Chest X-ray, PA view. Patient: 43 years old, sex F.
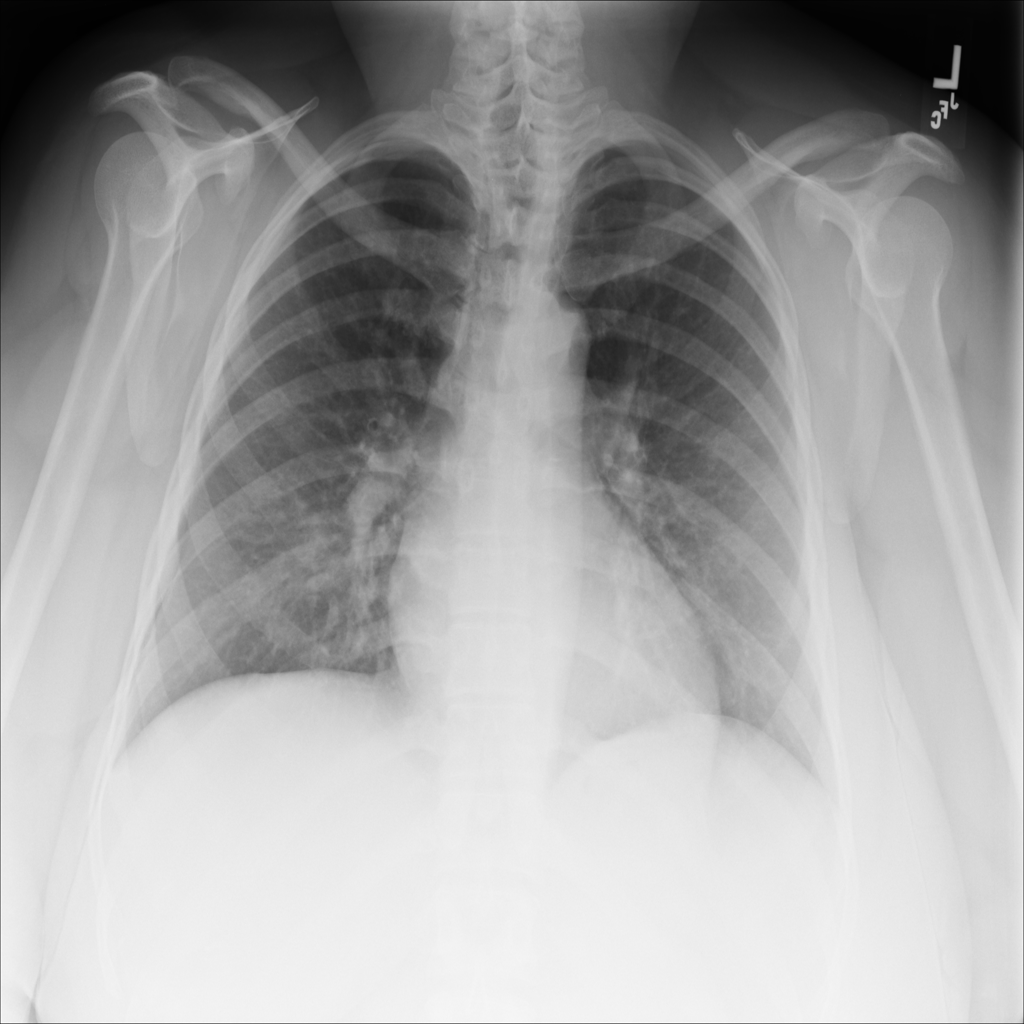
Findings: Infiltration